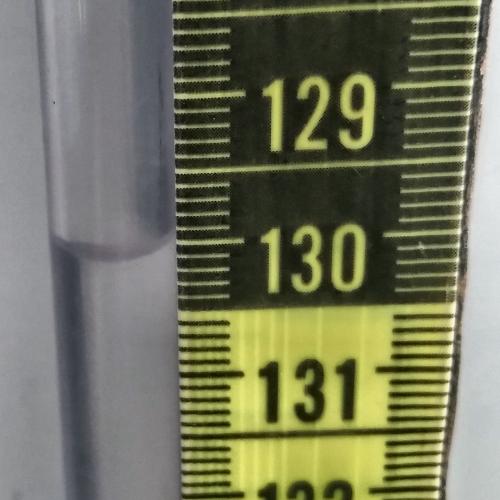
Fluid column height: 130.1 cm